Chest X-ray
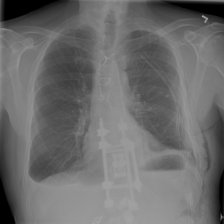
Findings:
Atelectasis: negative
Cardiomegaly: negative
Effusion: positive
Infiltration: negative
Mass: negative
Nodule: negative
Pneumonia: negative
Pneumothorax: negative
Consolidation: negative
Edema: negative
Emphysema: negative
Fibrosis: negative
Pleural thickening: negative
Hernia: negative